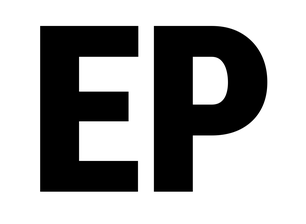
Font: Roboto_Condensed_Black